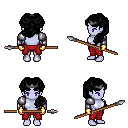
a pixel art fantasy rpg character, female body template, dark elf, purple skin, steel arm armor, red pants, black princess hairstyle, iron tiara, gold gloves, spear, four views (front, back, left, right), 2x2 character sprite sheet, small pixel art, hard edges, no anti-aliasing